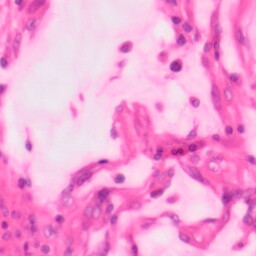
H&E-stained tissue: Colon